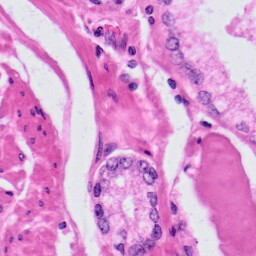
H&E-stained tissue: Prostate